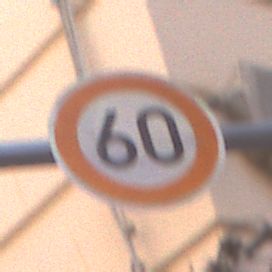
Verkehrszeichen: Geschwindigkeit60
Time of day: MorningAfternoon
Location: Outdoor (Urban)
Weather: Clear
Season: NotSpecified
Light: Natural